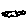
Label: cloud